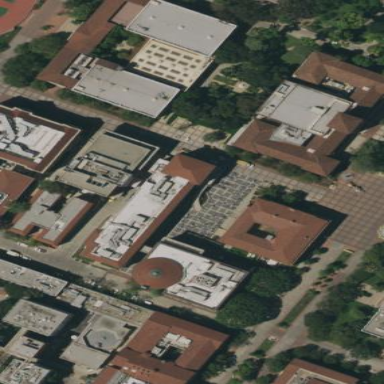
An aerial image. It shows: University building.